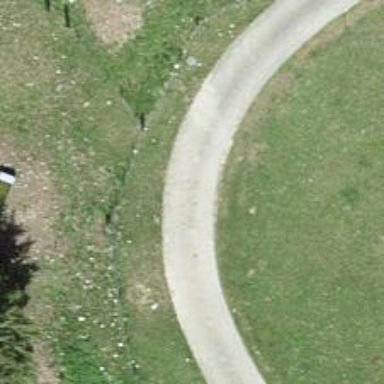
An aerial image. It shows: Well-maintained track road with grade 1 tracktype.